Question: i have payment table fields

update reason and amount & total field are change negative
'''
UPDATE payment
SET reason = 'refund'
WHERE uid =5 AND date = '2012-05-01' AND accid =2
'''
update single query is it possible?
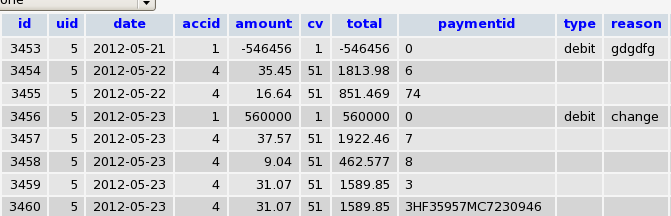
Answer: If I understand you correctly, you also want to set amount column to positive value along with the above statement.
You can use something like this
'''
UPDATE payment
SET reason = 'refund', amount = amount * -1, total = total * -1
WHERE uid =5 AND date = '2012-05-01' AND accid =2
'''